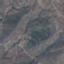
Land use / land cover class: HerbaceousVegetation